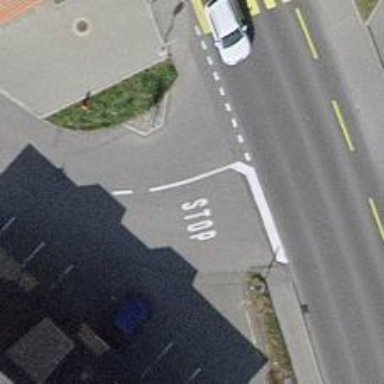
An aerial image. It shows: Unmarked crossing on the road.